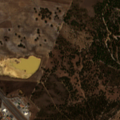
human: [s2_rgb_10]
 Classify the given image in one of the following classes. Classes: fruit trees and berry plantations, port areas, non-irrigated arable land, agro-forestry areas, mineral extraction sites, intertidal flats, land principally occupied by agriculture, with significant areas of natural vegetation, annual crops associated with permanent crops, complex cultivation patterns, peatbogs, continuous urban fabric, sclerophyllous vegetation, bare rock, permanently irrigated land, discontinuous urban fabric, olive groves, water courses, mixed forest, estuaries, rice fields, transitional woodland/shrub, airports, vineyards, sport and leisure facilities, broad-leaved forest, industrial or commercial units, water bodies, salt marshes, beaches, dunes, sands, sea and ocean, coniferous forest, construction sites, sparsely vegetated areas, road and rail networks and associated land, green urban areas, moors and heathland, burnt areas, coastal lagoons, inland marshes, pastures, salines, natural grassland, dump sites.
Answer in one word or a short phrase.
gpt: pastures, agro-forestry areas, mixed forest, transitional woodland/shrub